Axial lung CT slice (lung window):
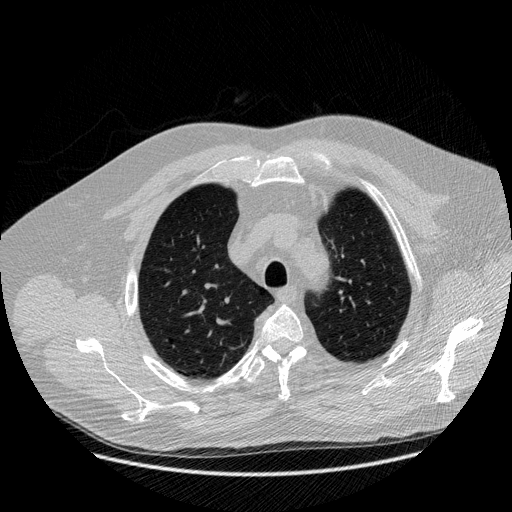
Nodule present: no